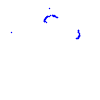
Particle: kaon